Interaction volume radius: 5 \u00c5
Interaction volume height: 10 \u00c5
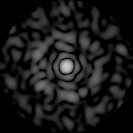
Disorder parameter: 0.8296